The image shows the envelope spectrum of a rolling-element bearing's vibration signal, with the characteristic fault frequencies (BPFO outer race, BPFI inner race, BSF ball, FTF cage) marked as reference lines. Determine the bearing's health state. Answer with exactly one of: normal, inner_race, outer_race, ball.
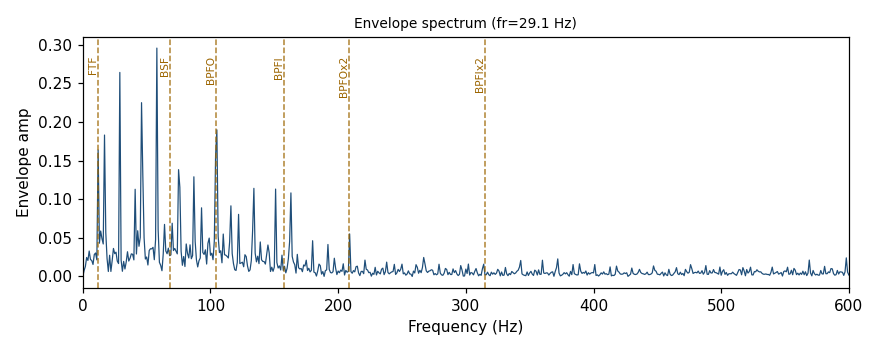
Answer: outer_race